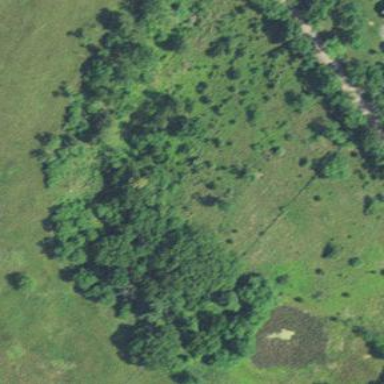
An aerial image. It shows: Serene woodland landscape.